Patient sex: F
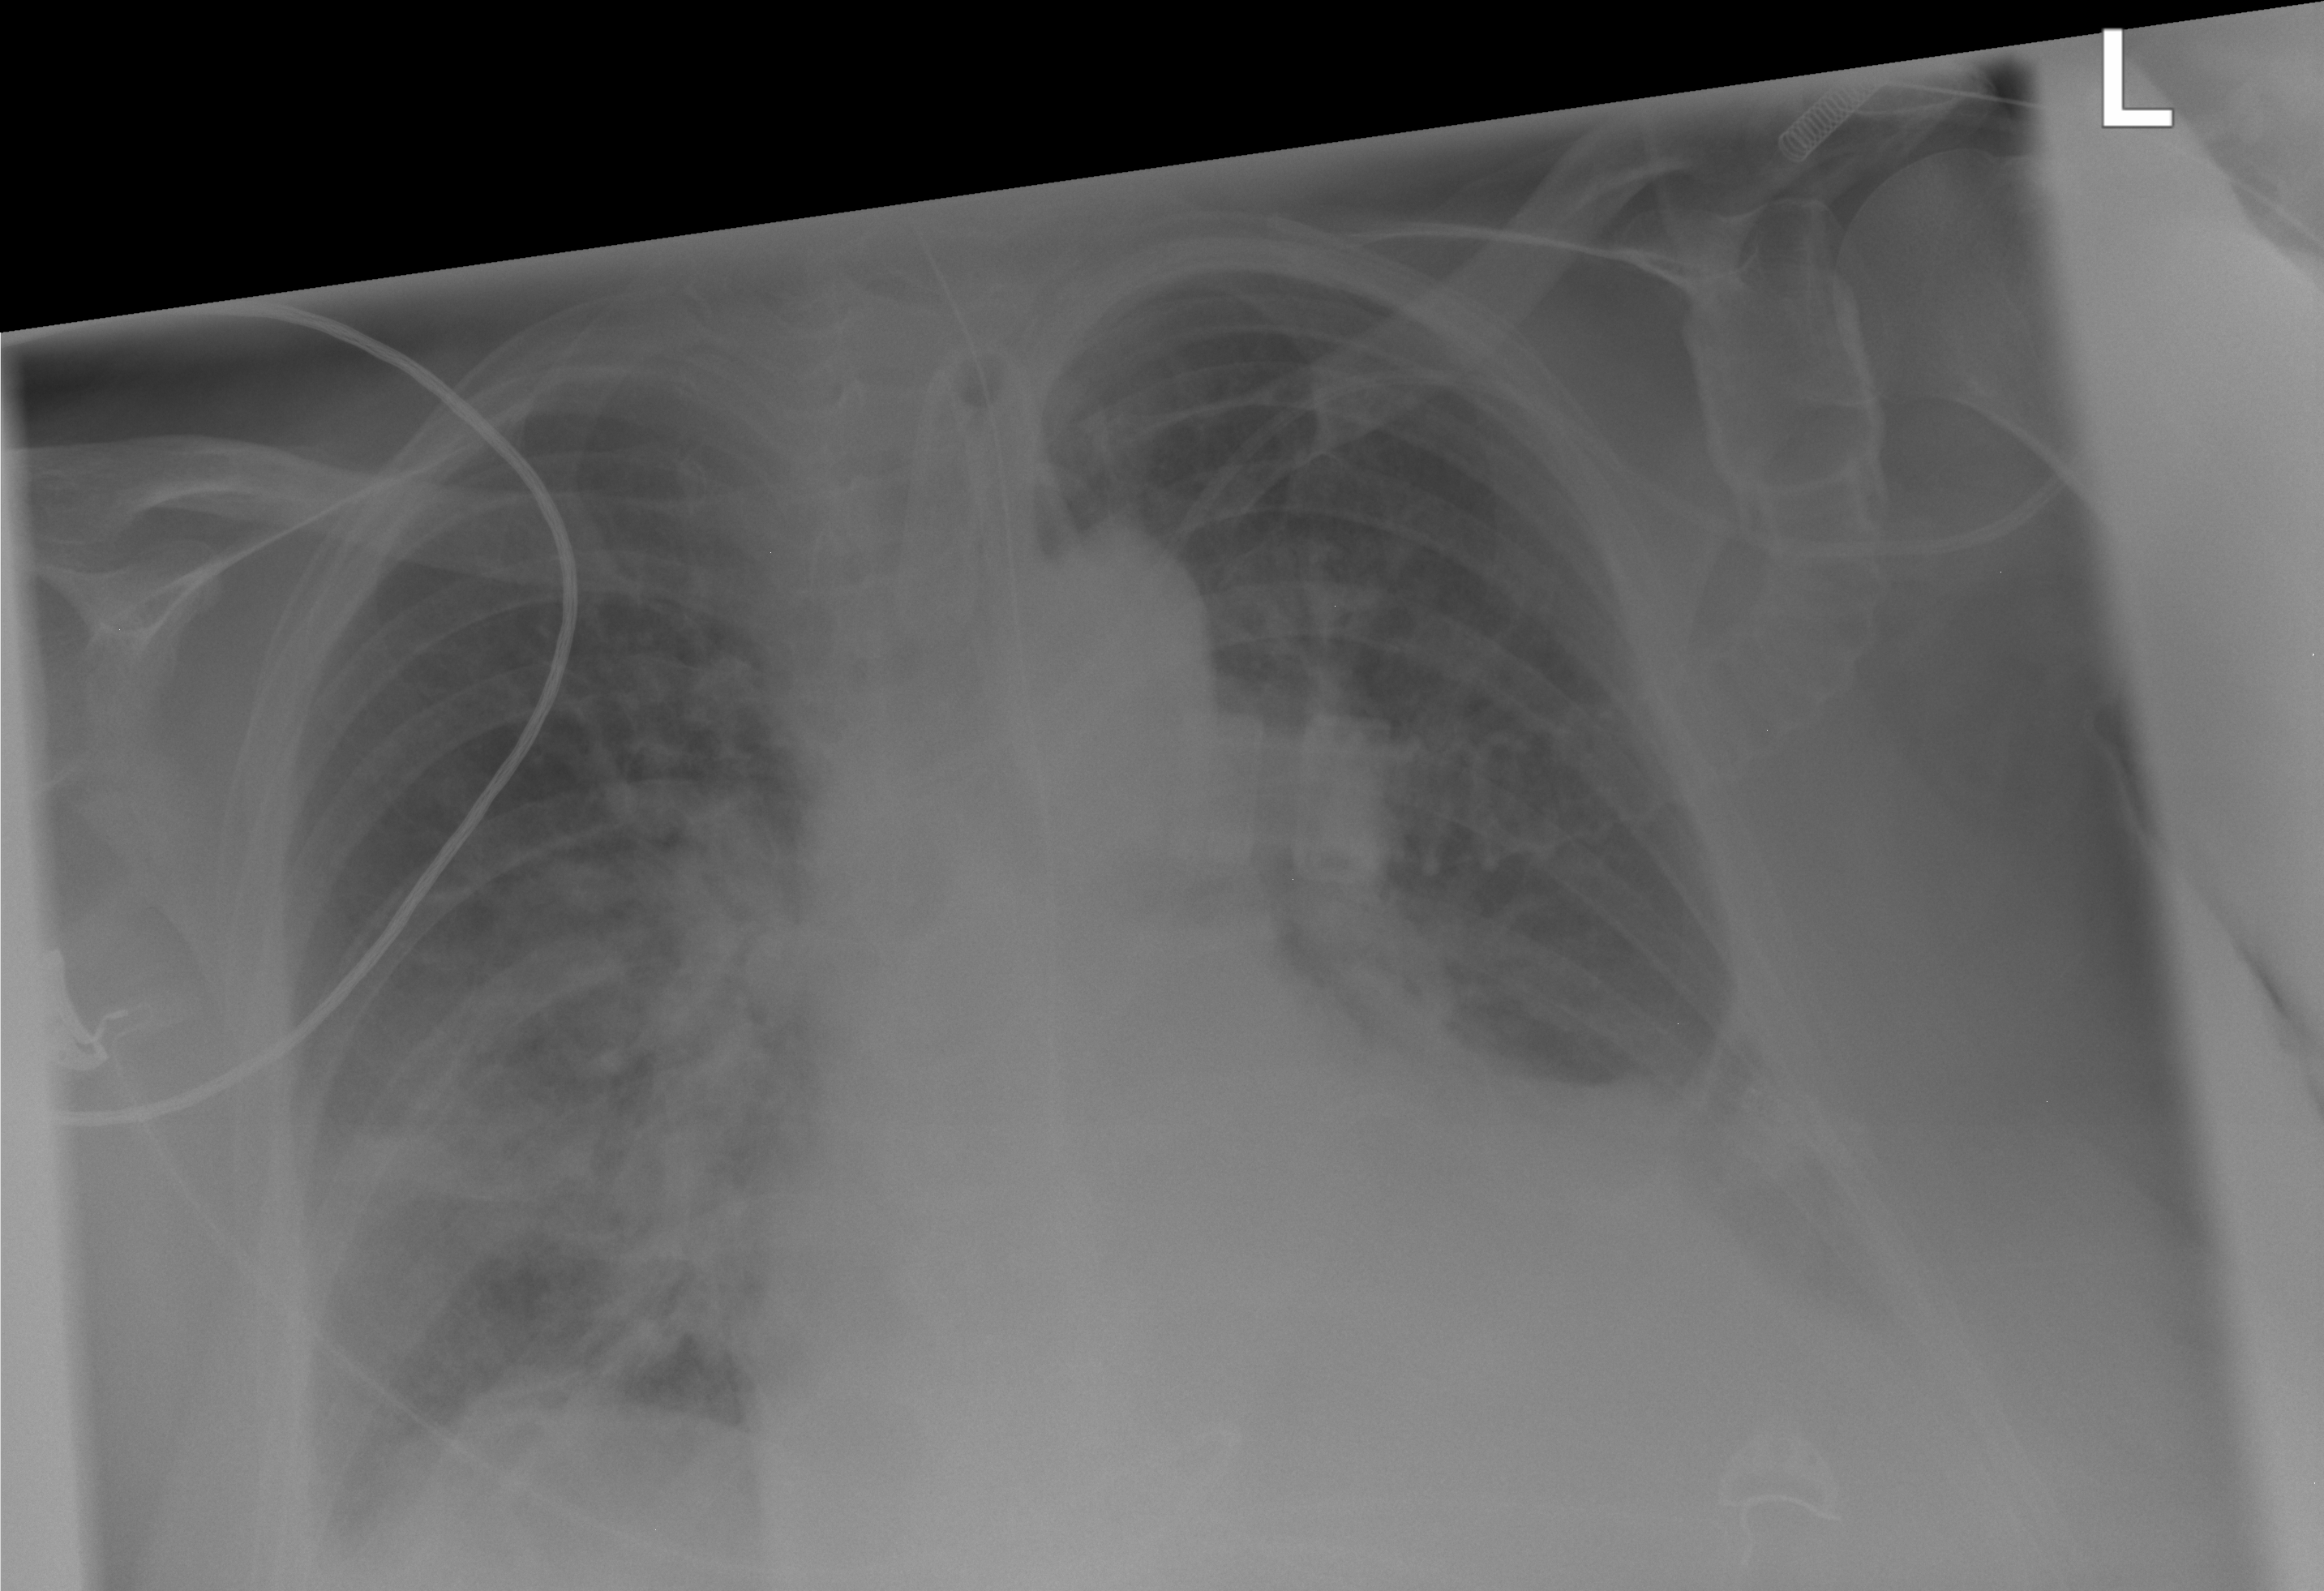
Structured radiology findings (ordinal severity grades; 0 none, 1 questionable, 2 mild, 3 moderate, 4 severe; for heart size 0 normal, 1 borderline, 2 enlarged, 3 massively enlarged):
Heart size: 2
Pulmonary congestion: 0
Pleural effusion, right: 1
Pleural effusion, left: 2
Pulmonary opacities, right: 4
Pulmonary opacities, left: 0
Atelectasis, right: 2
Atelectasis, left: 3